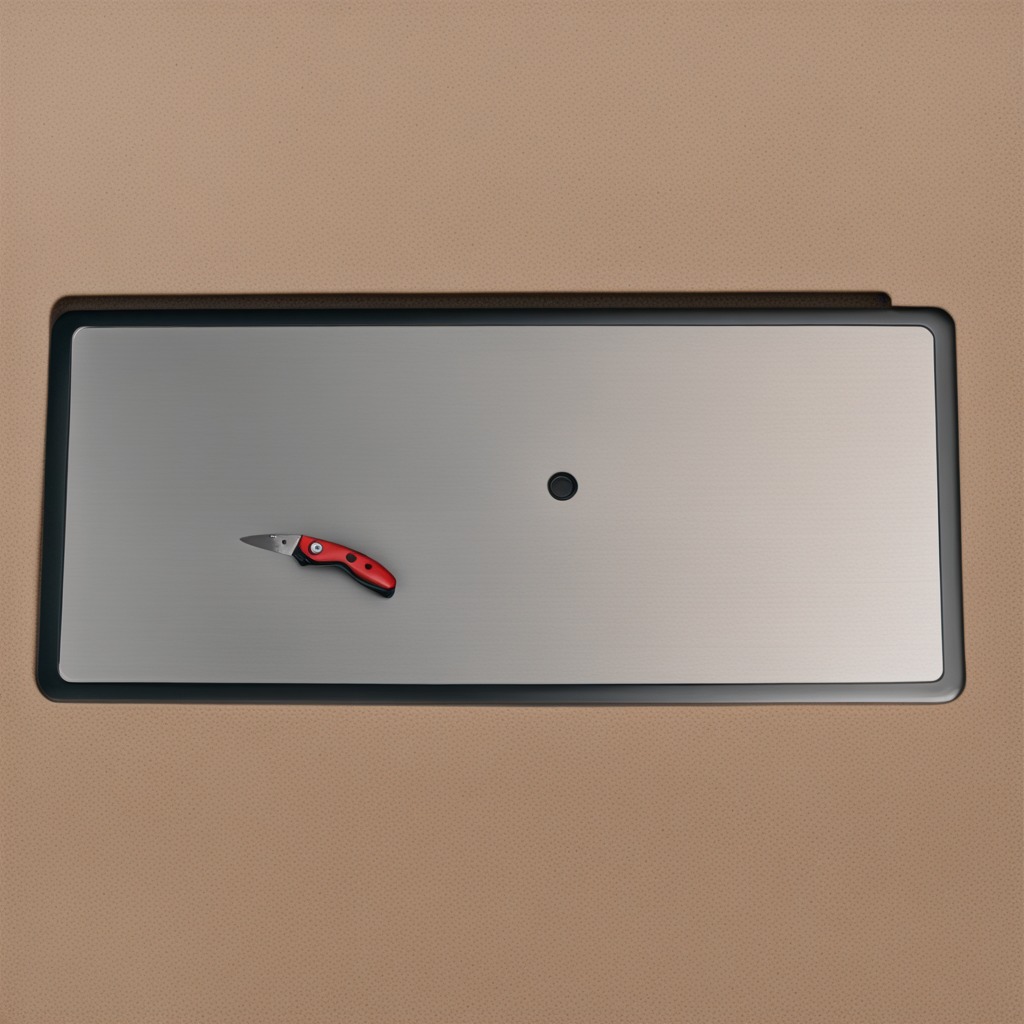
A utility knife lying on the table